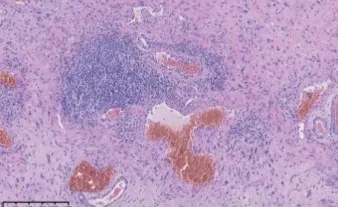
Histopathological findings. Was taken at 10x.
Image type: pathology (h&e)